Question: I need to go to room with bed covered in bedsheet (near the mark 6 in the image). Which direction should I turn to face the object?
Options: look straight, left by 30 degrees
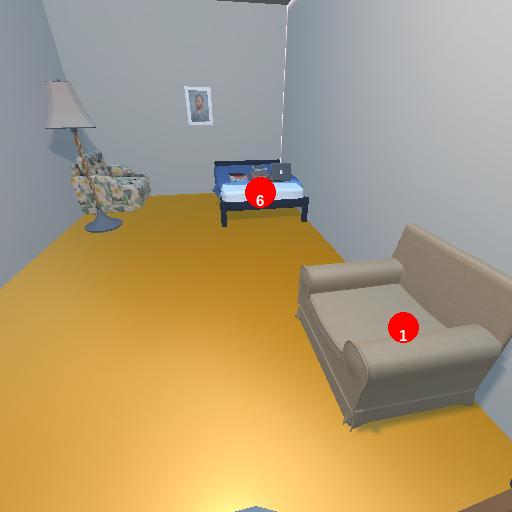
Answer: look straight